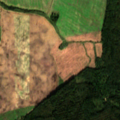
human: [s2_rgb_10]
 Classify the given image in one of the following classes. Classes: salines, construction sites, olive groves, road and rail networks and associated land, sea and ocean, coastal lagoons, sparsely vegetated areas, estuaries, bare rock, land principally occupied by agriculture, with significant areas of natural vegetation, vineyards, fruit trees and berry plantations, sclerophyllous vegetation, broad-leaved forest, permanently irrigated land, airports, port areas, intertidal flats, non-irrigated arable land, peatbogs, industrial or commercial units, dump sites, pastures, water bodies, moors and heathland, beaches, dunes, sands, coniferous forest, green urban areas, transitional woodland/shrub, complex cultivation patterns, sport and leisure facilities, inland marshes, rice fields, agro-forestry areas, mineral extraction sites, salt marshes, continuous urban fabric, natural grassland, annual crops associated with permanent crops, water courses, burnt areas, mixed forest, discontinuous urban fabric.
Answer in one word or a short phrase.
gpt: non-irrigated arable land, pastures, broad-leaved forest, mixed forest